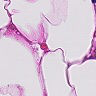
Metastatic tissue present: no